已知一个圆锥的高是$3$，在正放（底面水平放置）时该圆锥内水面高度为$2$，现将圆锥倒置，则此时圆锥内的水面高度为（ ）

A. $\dfrac{5}{2}$
B. $\sqrt[3]{24}$
C. $\sqrt[3]{25}$
D. $\sqrt[3]{26}$
【解答】
【答案】D
【分析】根据倒置前后水的体积不变，利用圆锥体积公式和三角形相似比可得。
【详解】如图，设圆锥底面半径为$r$，由相似比可知$\frac{O'B'}{r}=\frac{PO'}{PO}=\frac{3-2}{3}$，即$O'B'=\frac{r}{3}$，

所以水的体积为$\frac{1}{3}\pi r^2 \times 3 - \frac{1}{3}\pi \left(\frac{r}{3}\right)^2 \times 1 = \frac{26}{27}\pi r^2$，

将圆锥倒置后，水的体积不变，所以$\frac{1}{3}\pi O_1B_1^2 \times PO_1 = \frac{26}{27}\pi r^2$（*），

又$\frac{PO_1}{PO}=\frac{O_1B_1}{r}$，即$O_1B_1=\frac{PO_1 \cdot r}{3}$，代入（*）可得：
$\frac{1}{3}\pi \left(\frac{PO_1 \cdot r}{3}\right)^2 \times PO_1 = \frac{26}{27}\pi r^2$，解得$PO_1=\sqrt[3]{26}$。
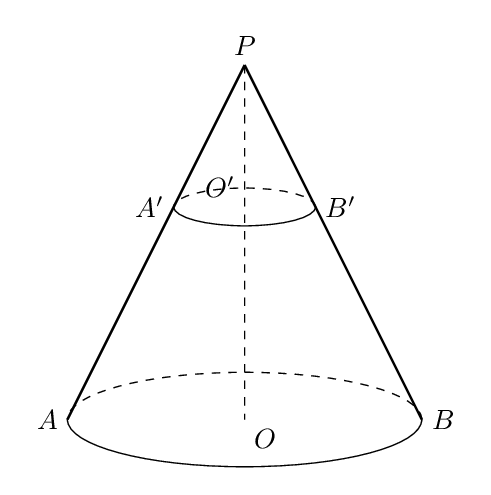